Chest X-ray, AP view. Patient: 57 years old, sex F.
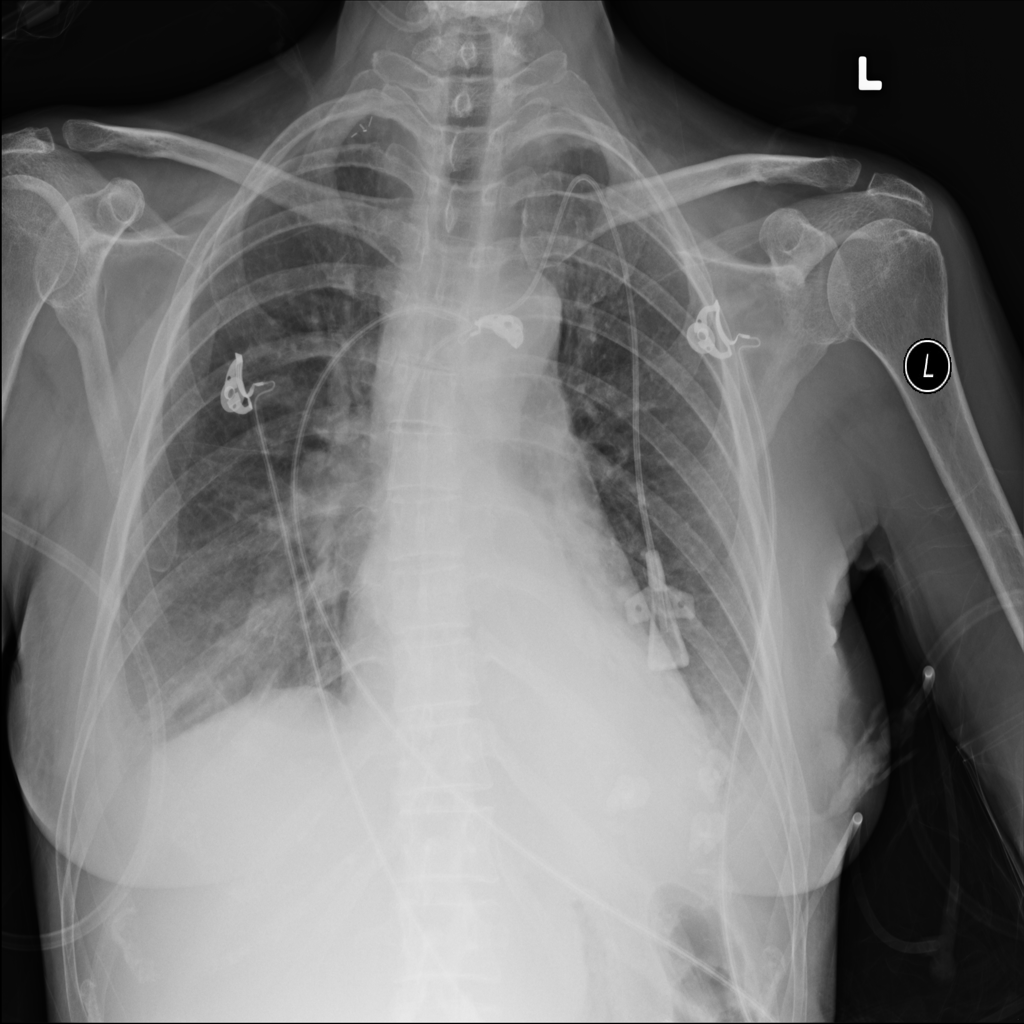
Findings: Atelectasis, Effusion, Infiltration